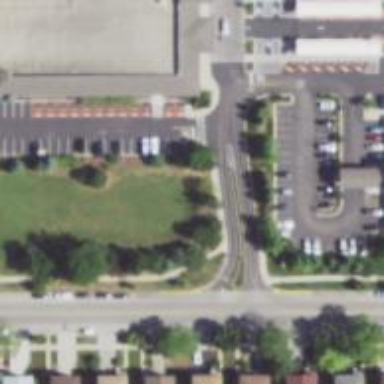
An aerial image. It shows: Unmarked crossing on the road.